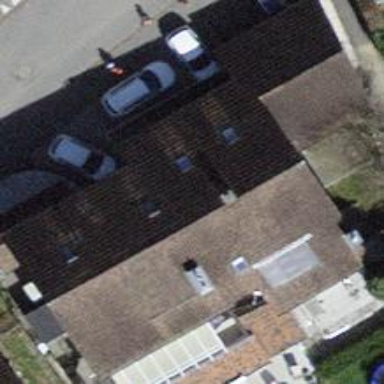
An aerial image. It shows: Residential building with tile roof.